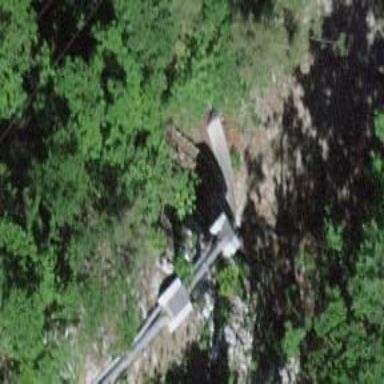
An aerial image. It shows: Man-made pipeline for transporting water.